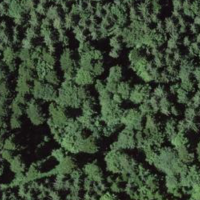
EUNIS habitat code: 44
Species observed at this site:
Cirsium vulgare